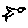
Label: bird